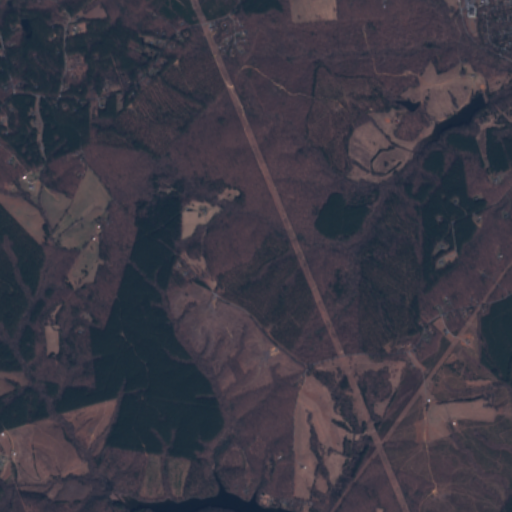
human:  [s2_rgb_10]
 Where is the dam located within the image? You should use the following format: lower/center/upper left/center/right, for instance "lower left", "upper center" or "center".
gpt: The dam is located in the upper right of the image.
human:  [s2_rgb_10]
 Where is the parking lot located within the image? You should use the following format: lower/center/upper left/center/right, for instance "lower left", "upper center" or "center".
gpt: There is no parking lot in the image.